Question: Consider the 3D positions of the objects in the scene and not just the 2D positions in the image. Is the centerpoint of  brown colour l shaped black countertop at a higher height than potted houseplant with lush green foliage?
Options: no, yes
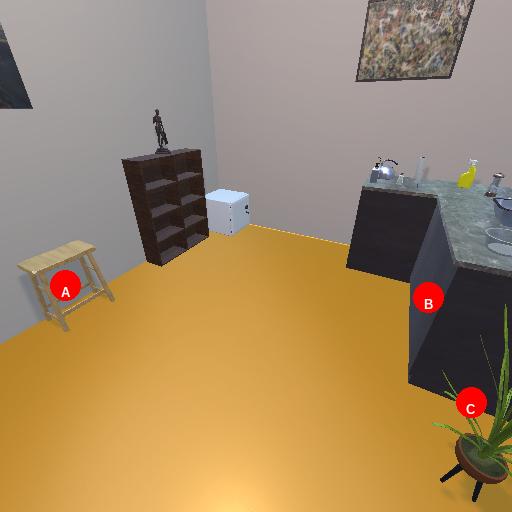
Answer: no